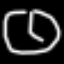
Label: clock